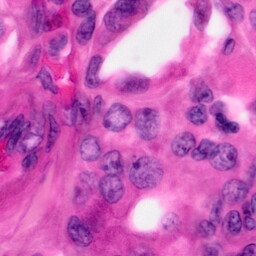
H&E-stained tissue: Pancreatic